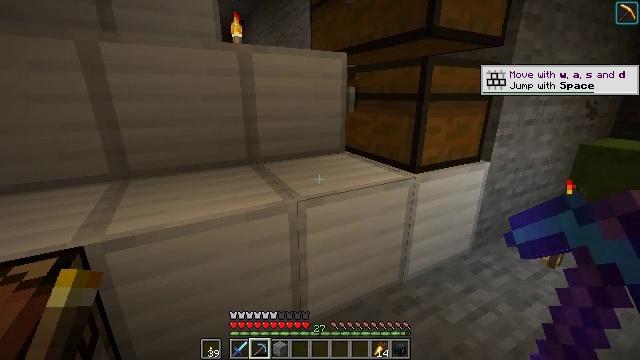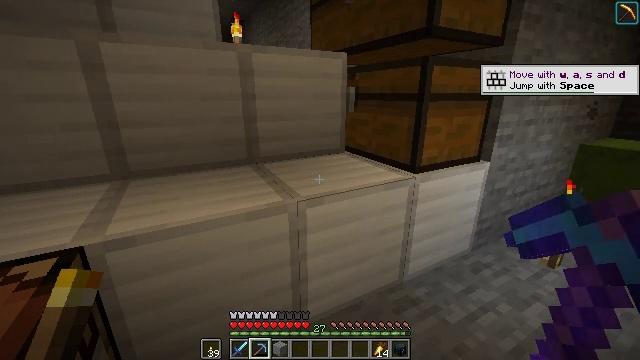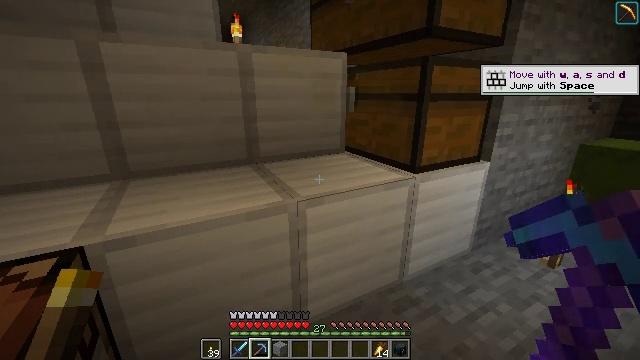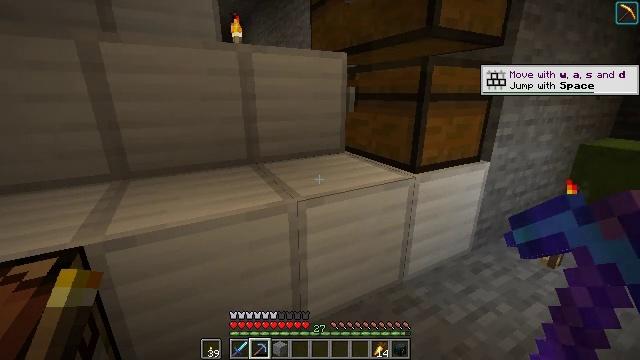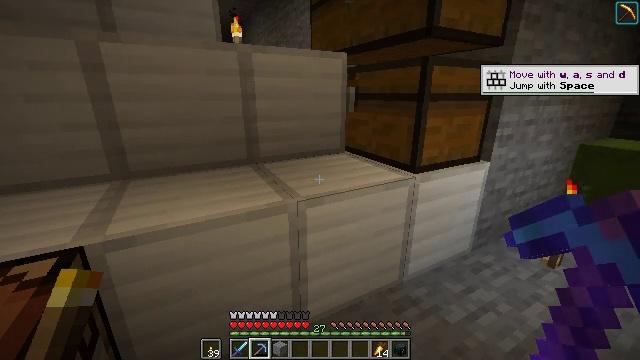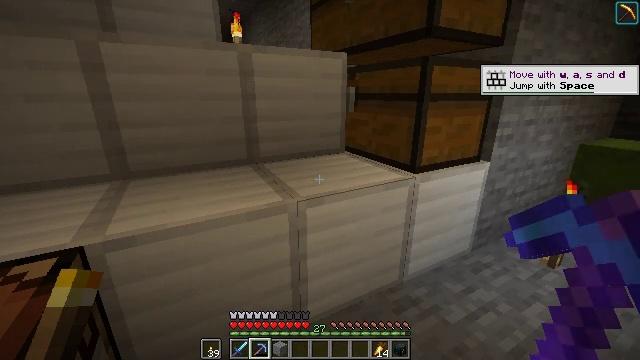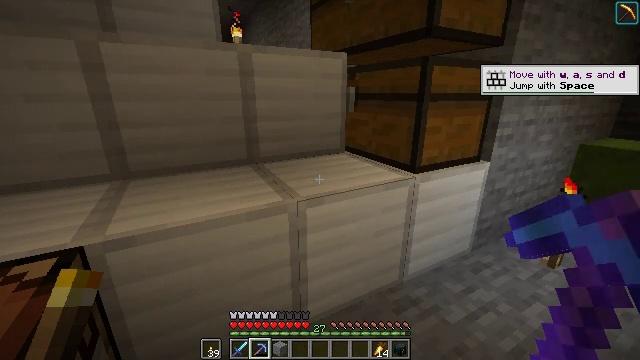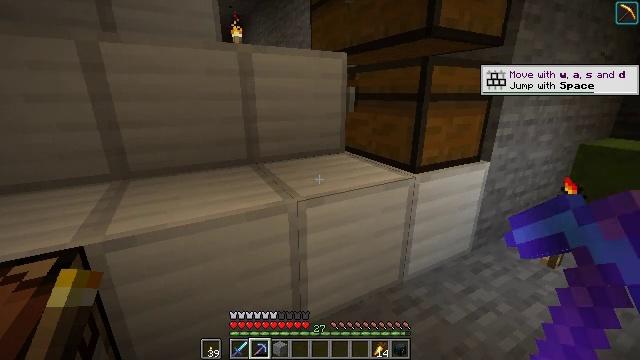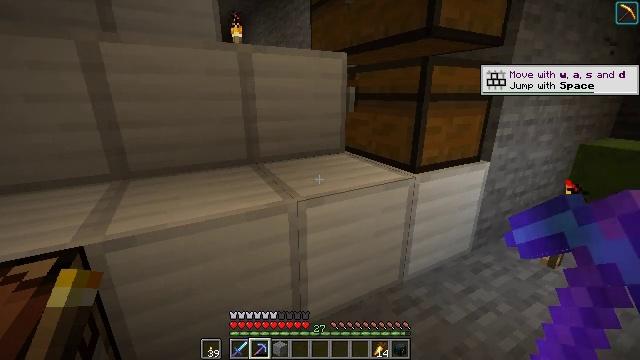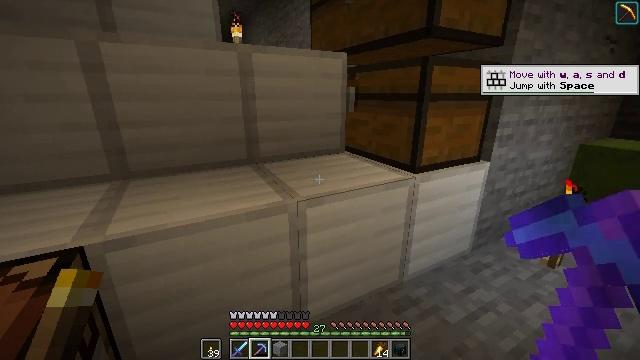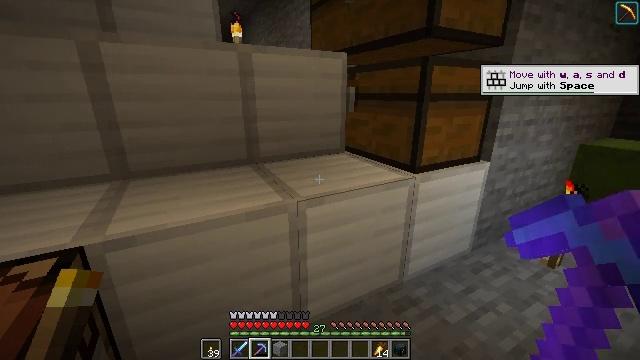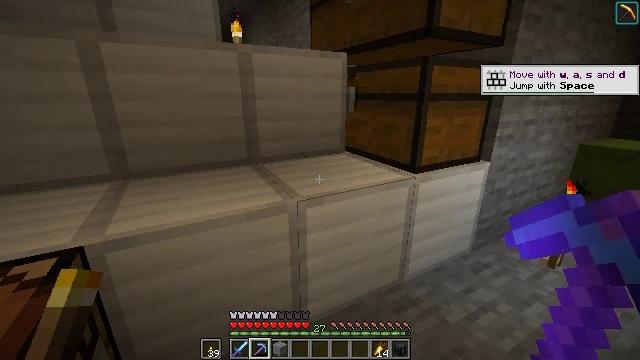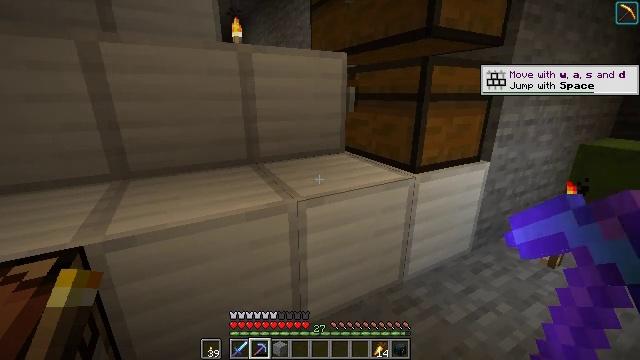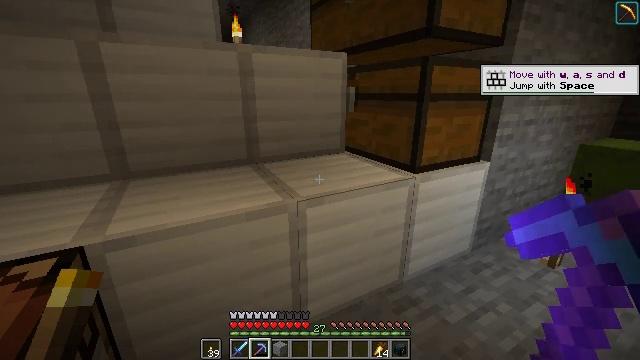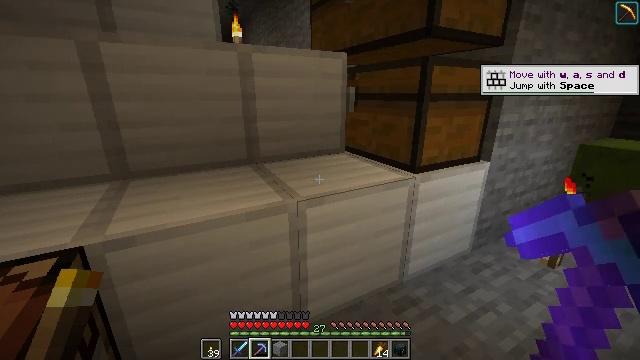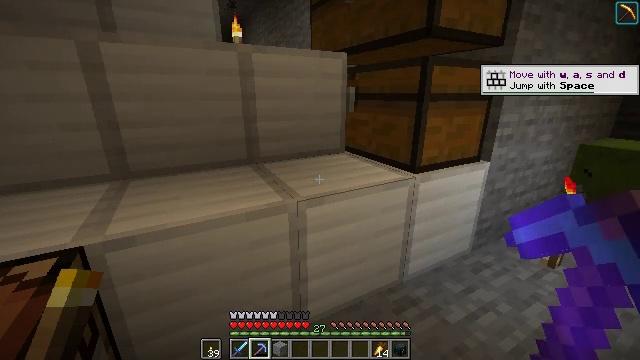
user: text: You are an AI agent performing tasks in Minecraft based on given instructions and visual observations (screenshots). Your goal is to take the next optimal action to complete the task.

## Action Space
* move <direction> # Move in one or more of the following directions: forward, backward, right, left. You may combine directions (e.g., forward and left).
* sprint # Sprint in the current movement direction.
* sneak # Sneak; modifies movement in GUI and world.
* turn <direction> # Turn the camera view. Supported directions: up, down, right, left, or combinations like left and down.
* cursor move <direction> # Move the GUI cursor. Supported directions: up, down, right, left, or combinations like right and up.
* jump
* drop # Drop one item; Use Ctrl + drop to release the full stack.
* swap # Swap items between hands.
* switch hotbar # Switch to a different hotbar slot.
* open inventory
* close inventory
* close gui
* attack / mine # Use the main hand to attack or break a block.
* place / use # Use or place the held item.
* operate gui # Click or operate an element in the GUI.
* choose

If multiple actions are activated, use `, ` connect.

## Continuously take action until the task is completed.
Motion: motion action
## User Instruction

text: Kill enemies.
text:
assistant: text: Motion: no_op
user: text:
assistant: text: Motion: no_op
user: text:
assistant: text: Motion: no_op
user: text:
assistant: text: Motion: no_op
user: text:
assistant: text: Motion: no_op
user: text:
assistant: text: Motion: no_op
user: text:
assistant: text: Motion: no_op
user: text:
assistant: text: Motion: no_op
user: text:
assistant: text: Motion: no_op
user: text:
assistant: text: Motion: no_op
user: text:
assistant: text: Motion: no_op
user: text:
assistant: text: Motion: no_op
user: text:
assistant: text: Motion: no_op
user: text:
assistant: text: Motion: no_op
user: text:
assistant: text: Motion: no_op
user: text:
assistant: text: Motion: no_op
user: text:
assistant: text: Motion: no_op
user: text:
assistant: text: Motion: no_op
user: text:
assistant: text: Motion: no_op
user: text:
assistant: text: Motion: no_op
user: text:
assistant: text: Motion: no_op
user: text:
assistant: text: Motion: no_op
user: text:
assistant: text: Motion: no_op
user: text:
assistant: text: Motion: no_op
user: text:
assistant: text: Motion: no_op
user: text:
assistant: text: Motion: no_op
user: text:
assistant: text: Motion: no_op
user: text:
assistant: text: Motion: no_op
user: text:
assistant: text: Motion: no_op
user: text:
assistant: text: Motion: no_op